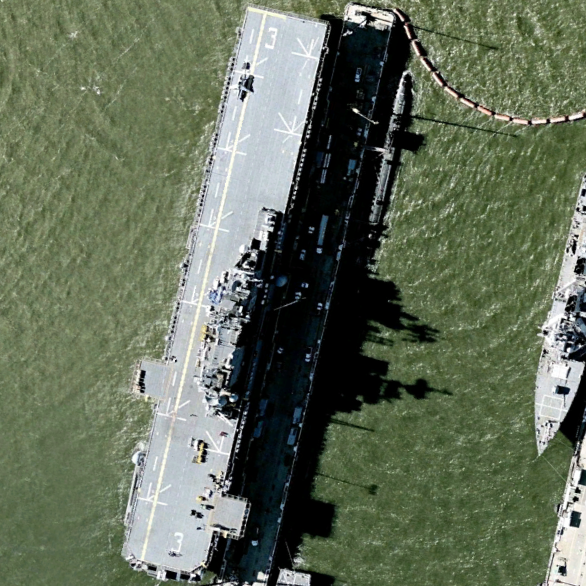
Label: assault